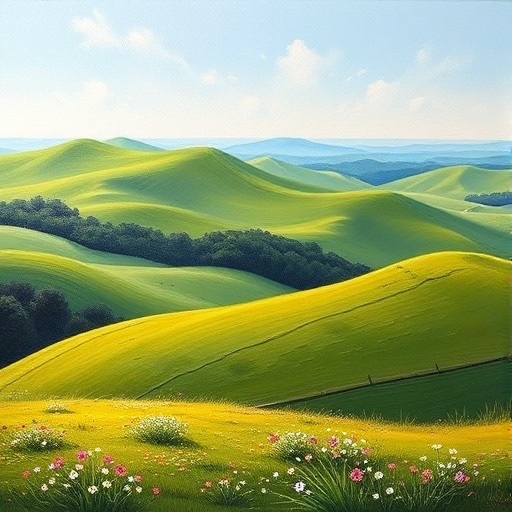
Category: Spring